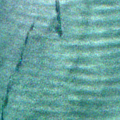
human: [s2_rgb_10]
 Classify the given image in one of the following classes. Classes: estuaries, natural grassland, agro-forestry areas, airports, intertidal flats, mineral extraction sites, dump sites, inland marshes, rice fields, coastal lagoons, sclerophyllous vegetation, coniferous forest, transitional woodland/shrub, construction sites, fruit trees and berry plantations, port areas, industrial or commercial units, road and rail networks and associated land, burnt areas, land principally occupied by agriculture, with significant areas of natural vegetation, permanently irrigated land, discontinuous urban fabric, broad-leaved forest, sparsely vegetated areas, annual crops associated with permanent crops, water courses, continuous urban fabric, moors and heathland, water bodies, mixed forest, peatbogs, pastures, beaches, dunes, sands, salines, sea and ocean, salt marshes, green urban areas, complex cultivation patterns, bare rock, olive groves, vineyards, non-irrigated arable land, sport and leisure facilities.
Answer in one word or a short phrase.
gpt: sea and ocean